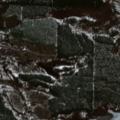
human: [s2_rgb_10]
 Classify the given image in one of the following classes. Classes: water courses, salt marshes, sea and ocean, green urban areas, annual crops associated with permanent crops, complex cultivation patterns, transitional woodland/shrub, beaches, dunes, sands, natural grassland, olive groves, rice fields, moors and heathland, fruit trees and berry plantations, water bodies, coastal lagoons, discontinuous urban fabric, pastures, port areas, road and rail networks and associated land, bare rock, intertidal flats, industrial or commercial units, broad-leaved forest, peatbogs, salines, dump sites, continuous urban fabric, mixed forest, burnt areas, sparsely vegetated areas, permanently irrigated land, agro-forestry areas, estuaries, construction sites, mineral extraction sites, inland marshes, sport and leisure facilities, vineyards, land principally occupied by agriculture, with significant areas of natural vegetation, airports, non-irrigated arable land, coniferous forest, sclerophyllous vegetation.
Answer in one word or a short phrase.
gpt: coniferous forest, transitional woodland/shrub